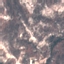
Land use / land cover: HerbaceousVegetation